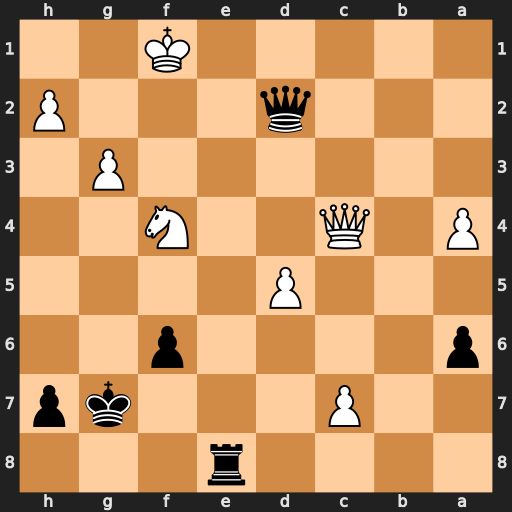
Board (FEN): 4r3/2P3kp/p4p2/3P4/P1Q2N2/6P1/3q3P/5K2
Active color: b
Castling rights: -
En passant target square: -
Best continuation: Re1#